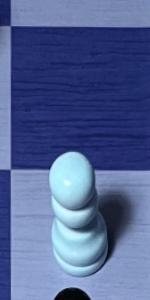
Label: Pawn_White